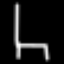
Label: chair